Question: I have an object with 140 properties. It contains some configuration settings, and I want to let the user easily change them.
I want to generate a form having each of these properties as an element, like this Dashboard ui_form:

But each of these elements needs me to set a name, label, etc., so I tried to automate the process and generated an array of elements as follows:
'''
elements = [
{"label":"Valve field count",
"value":"valve_field_count",
"type":"number",
"required":false,
"rows":null},
{"label":"Valve fertilizer count",
"value":"valve_fertilizer_count",
"type":"number",
"required":false,
"rows":null},
//etc
]
'''
I formatted it this way after seeing the Info on the Form node (in the navigation to the right).
Now that I've set some of the settings for the form, how may I plug it into the form?
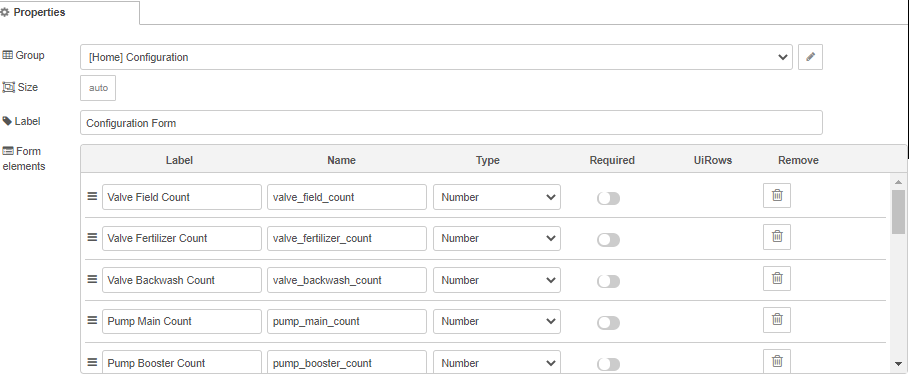
Answer: Solved with my friend's help:
1. Export the node as JSON. Select the node, go to menu -> Export -> JSON tab, then either copy-paste somewhere or download.
2. The node is an array of objects. One of those objects is of the type "ui_form". In this object, edit the property "options", and replace the array with my own generated array (called elements in my question).
3. After editing the JSON file in whatever program (make sure to save it as .json), import it back into Node-Red. Node-Red will complain that you're importing something you already have, but you can ignore it.
4. You can then feed whatever values into the node.